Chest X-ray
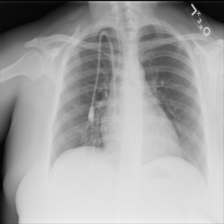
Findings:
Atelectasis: negative
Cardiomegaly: negative
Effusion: negative
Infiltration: negative
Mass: negative
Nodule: negative
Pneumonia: negative
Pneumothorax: negative
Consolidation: negative
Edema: negative
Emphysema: negative
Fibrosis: negative
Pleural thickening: negative
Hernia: negative